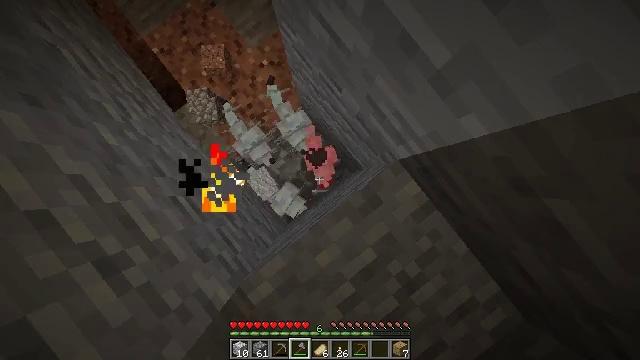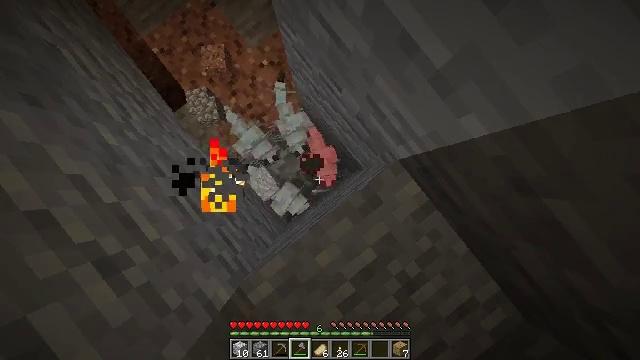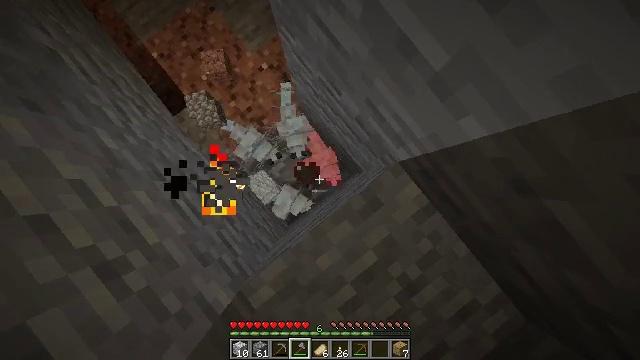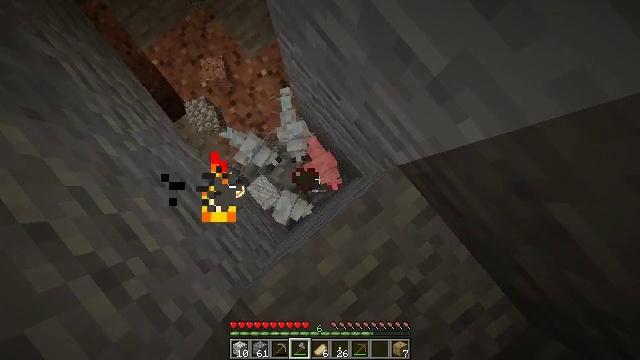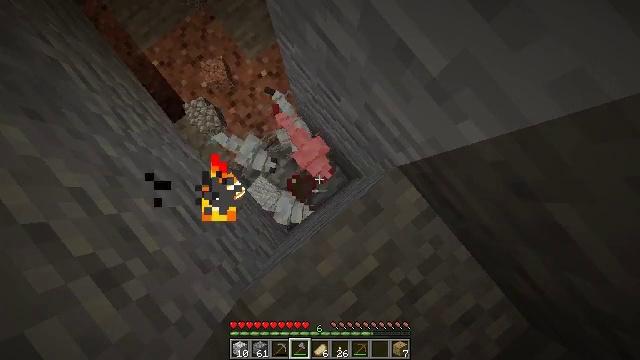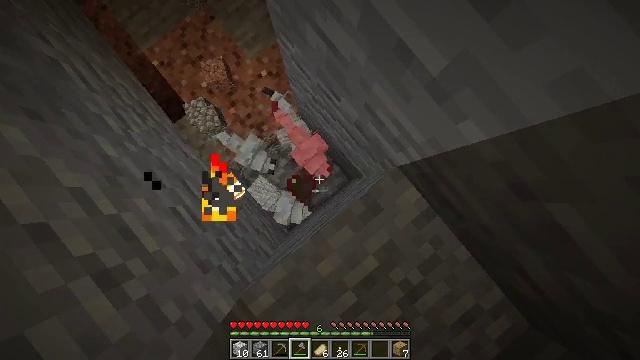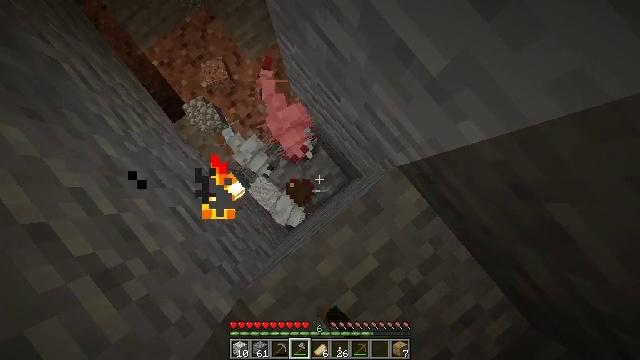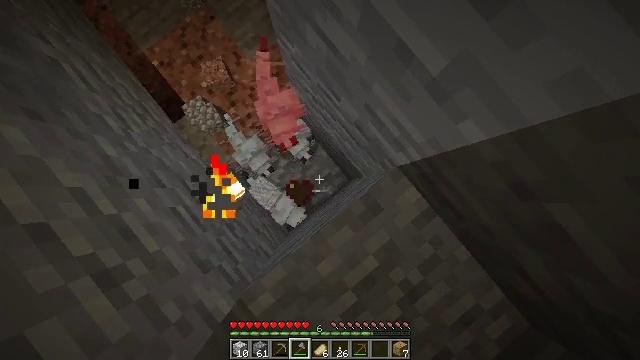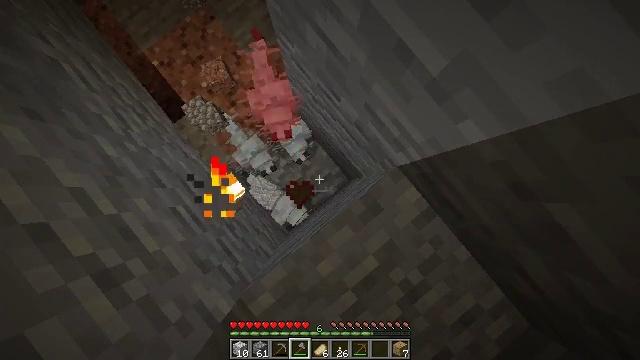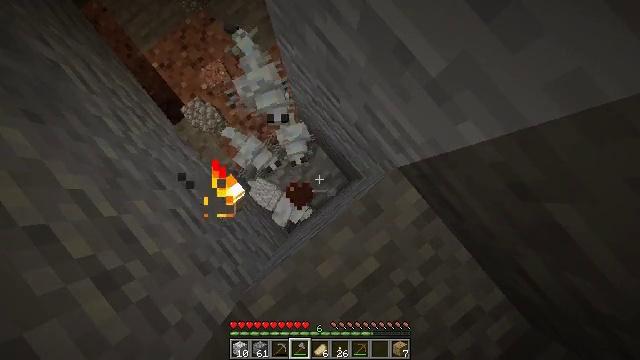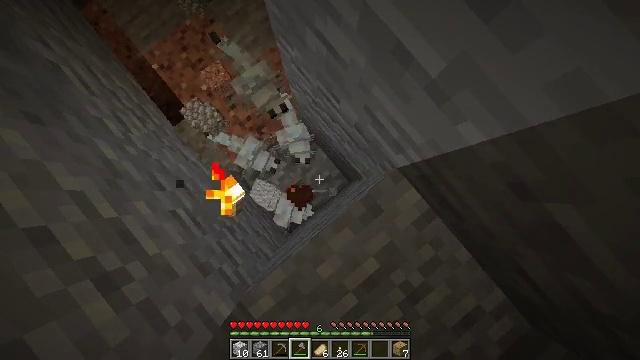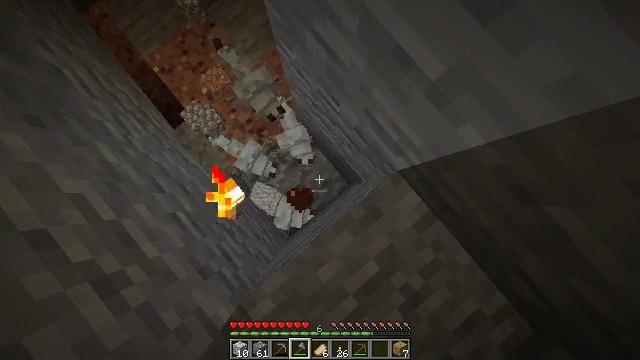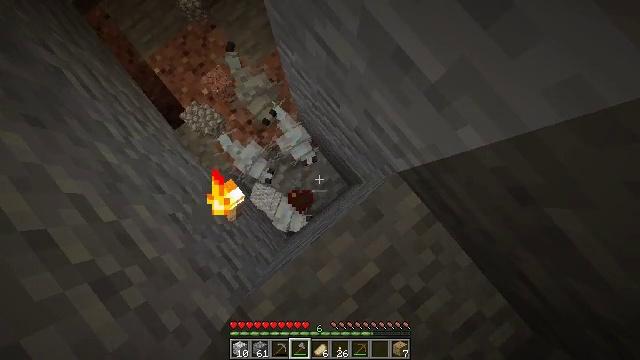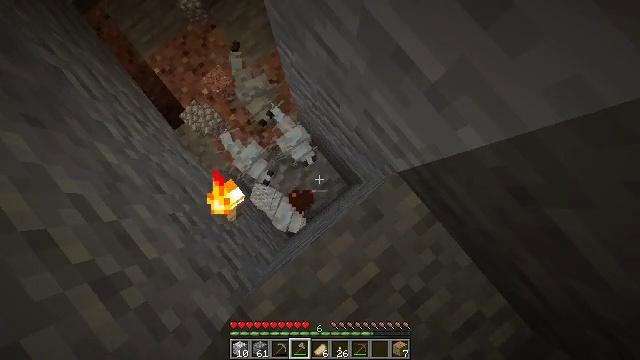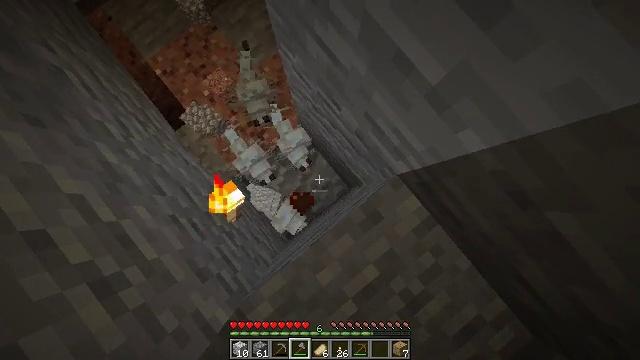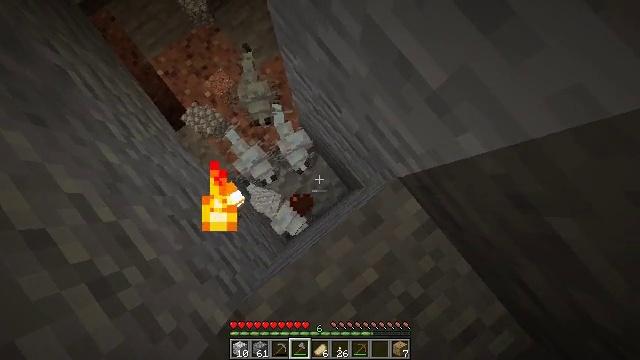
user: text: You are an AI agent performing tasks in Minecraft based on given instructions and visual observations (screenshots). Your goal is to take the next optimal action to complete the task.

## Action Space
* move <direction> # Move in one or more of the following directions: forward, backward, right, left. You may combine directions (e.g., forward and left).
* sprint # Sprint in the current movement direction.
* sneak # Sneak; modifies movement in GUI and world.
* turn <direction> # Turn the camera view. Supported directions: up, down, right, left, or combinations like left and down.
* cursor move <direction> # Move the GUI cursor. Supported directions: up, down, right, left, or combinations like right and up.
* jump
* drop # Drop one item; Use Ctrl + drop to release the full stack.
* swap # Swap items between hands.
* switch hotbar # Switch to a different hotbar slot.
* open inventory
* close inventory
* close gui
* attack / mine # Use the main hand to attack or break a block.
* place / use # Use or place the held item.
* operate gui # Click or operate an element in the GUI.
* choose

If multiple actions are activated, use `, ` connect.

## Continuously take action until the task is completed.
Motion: motion action
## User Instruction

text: Hunt the silverfish.
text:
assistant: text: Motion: sneak, attack / mine
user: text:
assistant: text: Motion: sneak, attack / mine
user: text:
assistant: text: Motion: sneak, turn up
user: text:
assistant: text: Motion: sneak
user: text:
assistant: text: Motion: sneak, attack / mine
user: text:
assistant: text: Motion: sneak, attack / mine
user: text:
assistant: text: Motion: sneak, attack / mine
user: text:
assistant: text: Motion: sneak
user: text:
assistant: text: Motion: sneak
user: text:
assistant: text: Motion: sneak
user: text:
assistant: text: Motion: sneak
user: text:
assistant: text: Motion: sneak
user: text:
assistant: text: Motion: sneak
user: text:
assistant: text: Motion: sneak
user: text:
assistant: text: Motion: sneak
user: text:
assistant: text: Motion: sneak, turn left
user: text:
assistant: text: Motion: sneak, turn left and up
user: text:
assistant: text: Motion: sneak, turn left and up
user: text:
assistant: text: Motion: sneak, turn up
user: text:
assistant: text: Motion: sneak
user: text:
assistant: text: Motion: sneak
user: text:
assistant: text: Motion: sneak
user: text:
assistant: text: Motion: sneak
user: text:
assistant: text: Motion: sneak
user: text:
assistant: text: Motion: sneak
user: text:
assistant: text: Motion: sneak, turn left
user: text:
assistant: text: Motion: sneak, turn left
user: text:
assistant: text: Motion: sneak, turn left, attack / mine
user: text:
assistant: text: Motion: sneak, turn left, attack / mine
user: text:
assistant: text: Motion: sneak, turn left, attack / mine